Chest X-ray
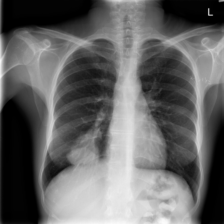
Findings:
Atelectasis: negative
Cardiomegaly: negative
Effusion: negative
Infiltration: negative
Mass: positive
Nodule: negative
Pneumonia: negative
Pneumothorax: negative
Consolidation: negative
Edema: negative
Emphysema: negative
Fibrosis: negative
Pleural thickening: negative
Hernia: negative